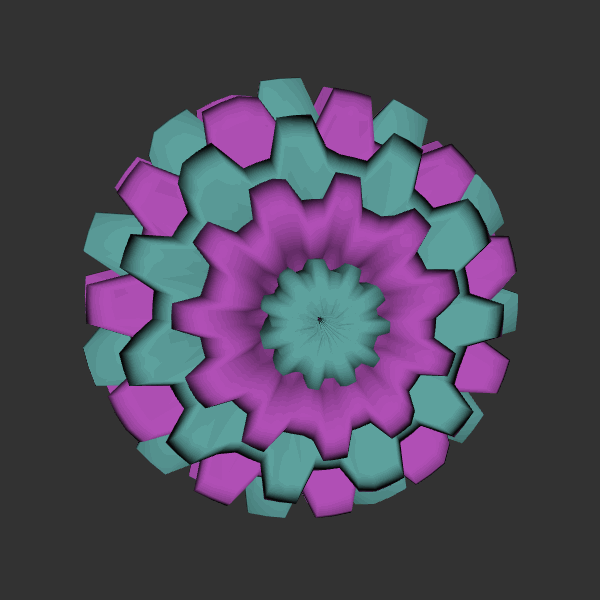
Background: dark